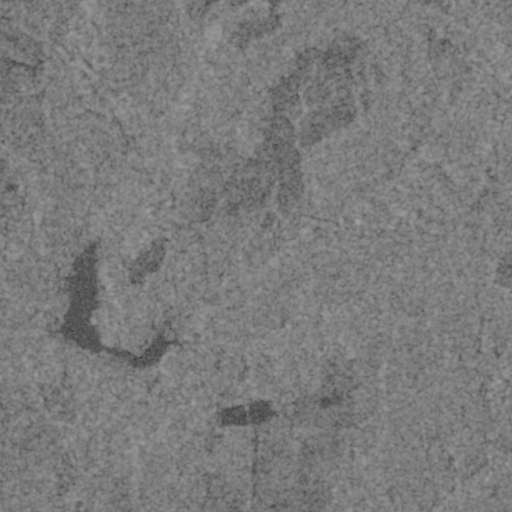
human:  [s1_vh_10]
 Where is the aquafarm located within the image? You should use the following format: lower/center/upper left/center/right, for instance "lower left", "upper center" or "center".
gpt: The aquafarm is located in the lower center of the image.
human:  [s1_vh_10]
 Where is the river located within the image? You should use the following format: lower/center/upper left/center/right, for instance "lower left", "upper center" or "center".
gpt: The river is located in the lower left of the image.
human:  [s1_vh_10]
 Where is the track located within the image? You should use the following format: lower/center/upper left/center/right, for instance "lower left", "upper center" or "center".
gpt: There is no track in the image.

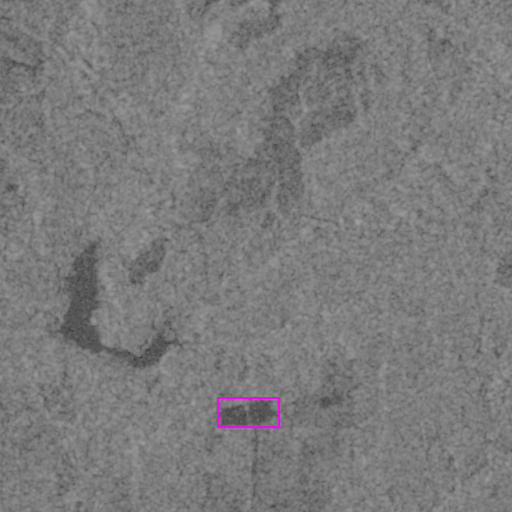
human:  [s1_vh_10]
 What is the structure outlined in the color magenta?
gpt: The structure outlined in magenta is an aquafarm.
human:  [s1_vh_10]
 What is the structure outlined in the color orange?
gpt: There is no orange outline.